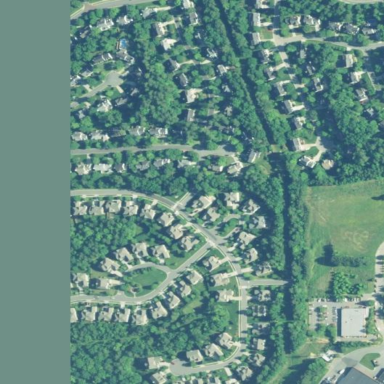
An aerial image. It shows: Residential neighbourhood.